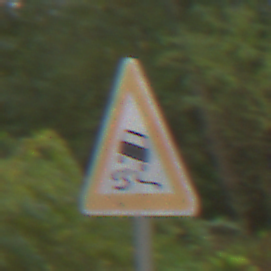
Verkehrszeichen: SchleuderOderRutschgefahr
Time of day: Midday
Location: Outdoor (Nature)
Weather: Overcast
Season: Autumn
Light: Natural